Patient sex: M
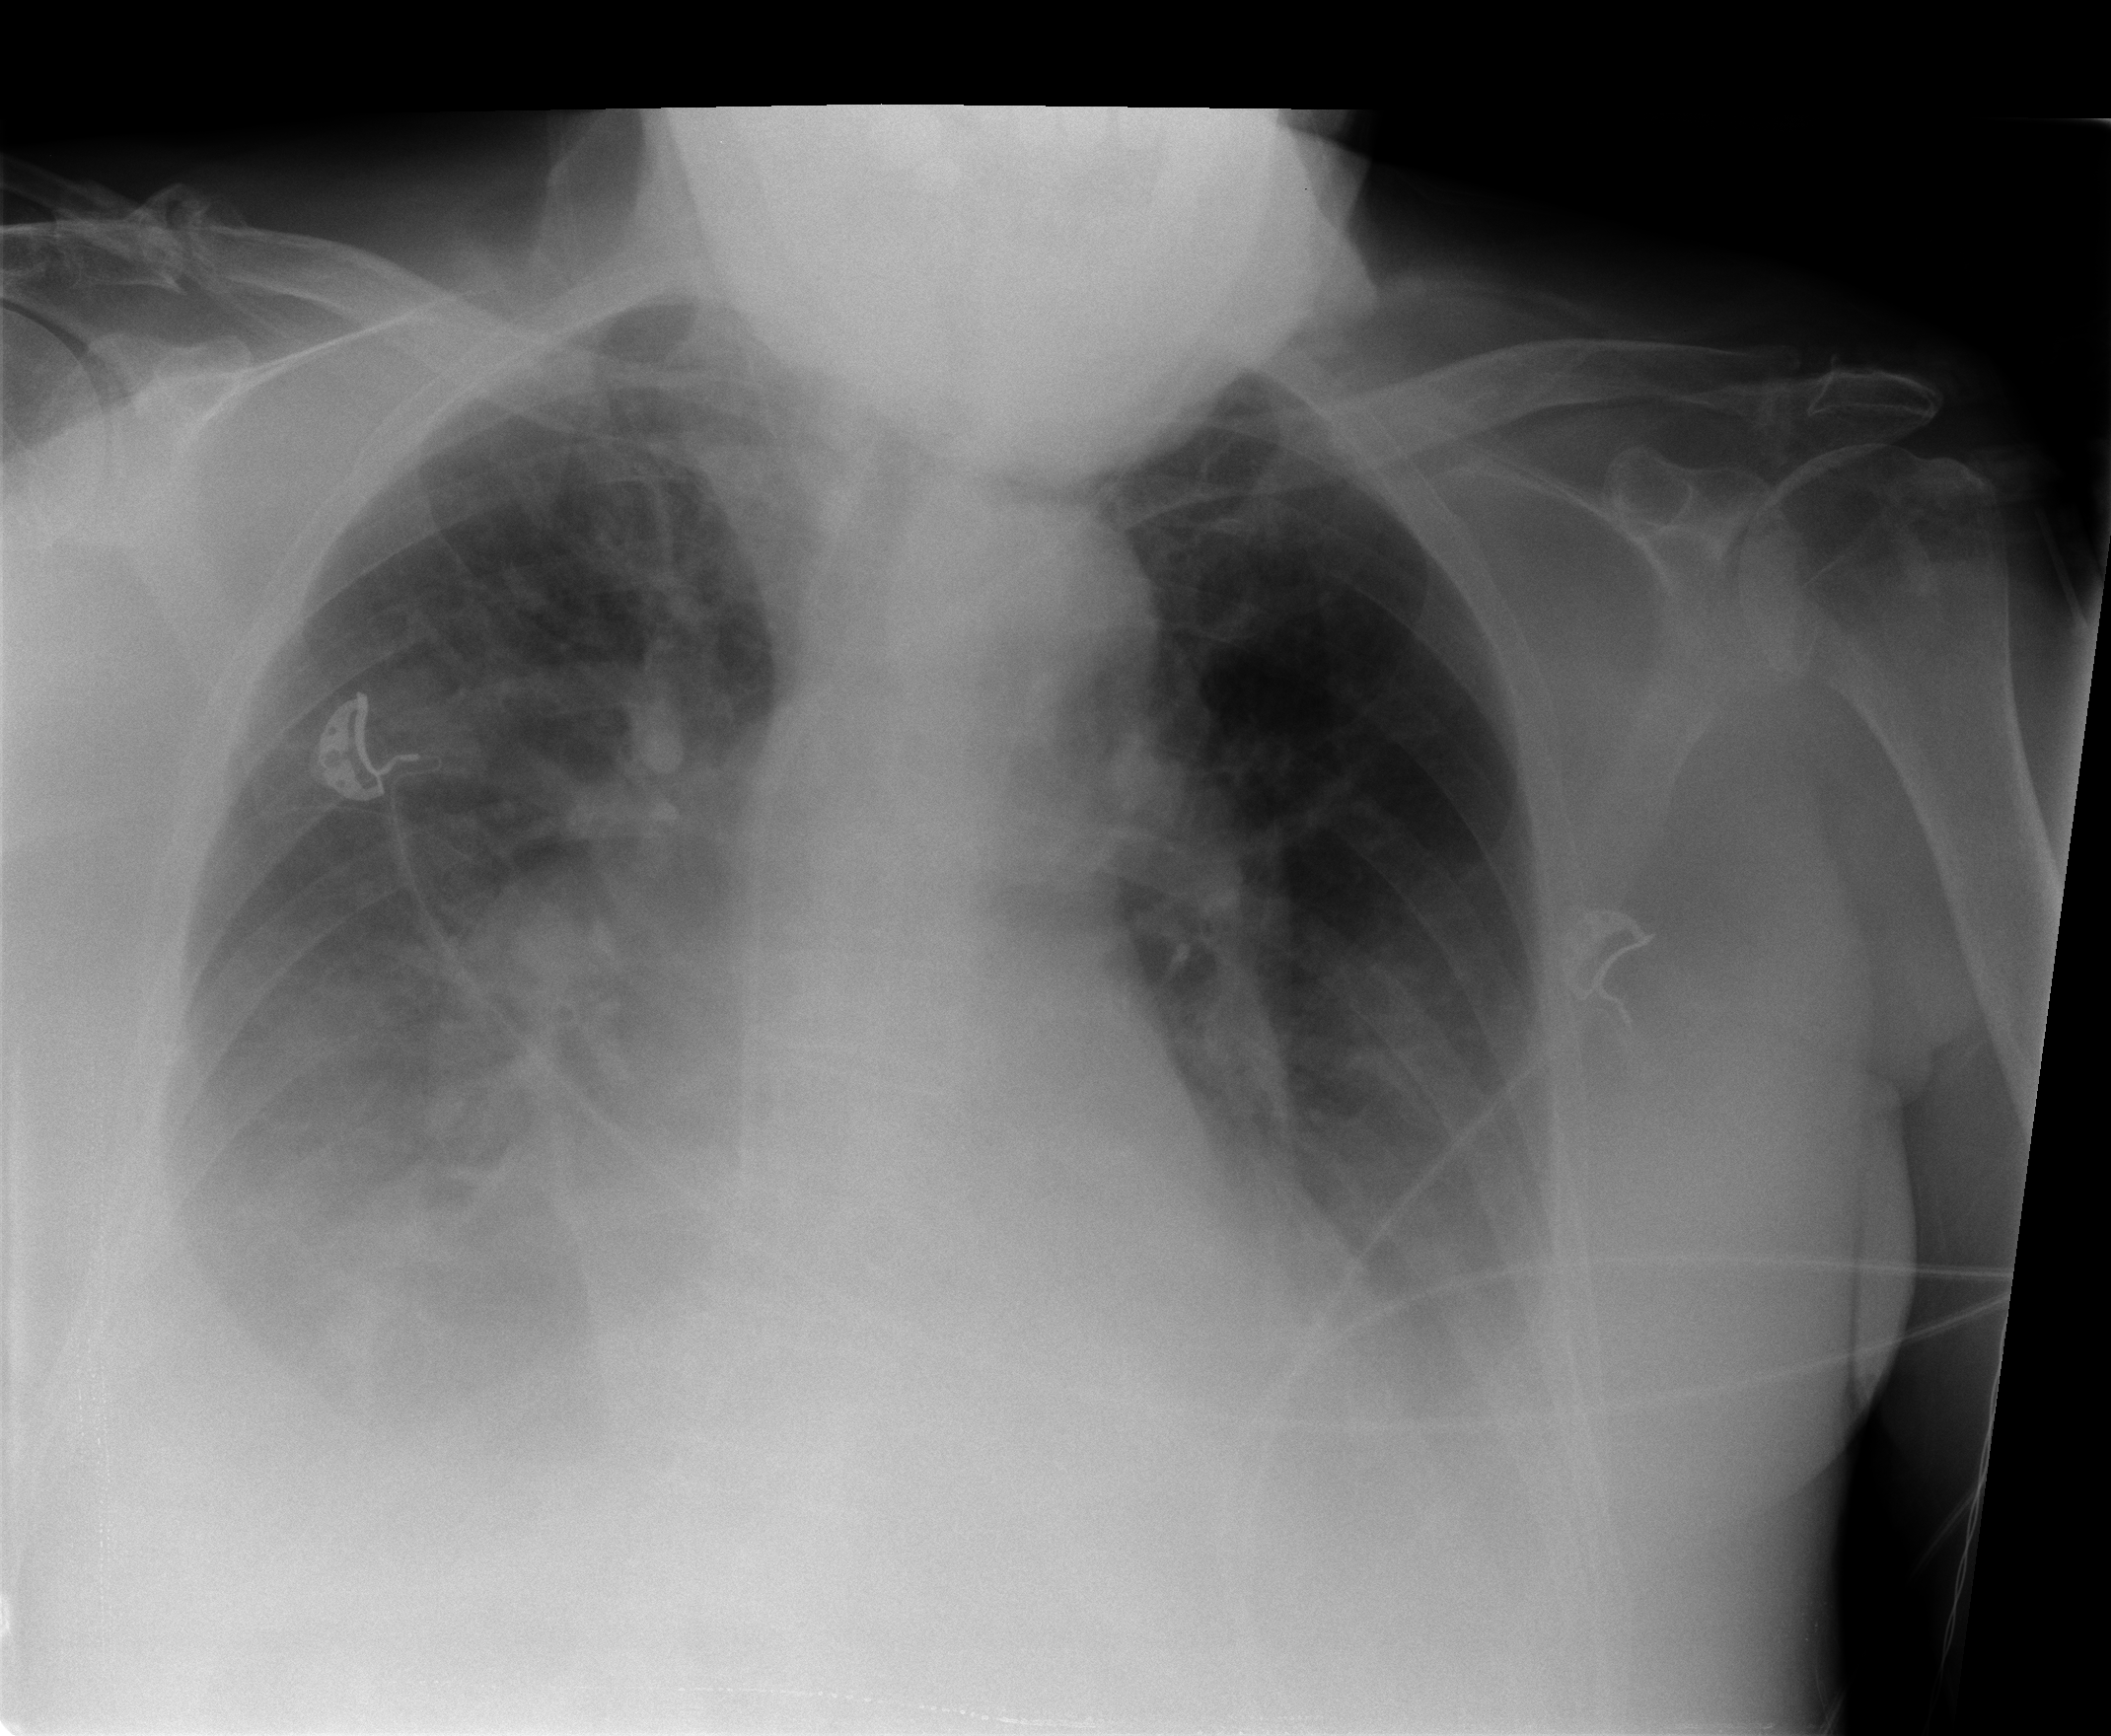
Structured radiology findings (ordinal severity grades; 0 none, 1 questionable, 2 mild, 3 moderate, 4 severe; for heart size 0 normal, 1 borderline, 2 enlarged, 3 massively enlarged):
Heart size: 2
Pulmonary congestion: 2
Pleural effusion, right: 3
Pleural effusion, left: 2
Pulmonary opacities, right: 0
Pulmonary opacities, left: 0
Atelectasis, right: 3
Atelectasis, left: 3